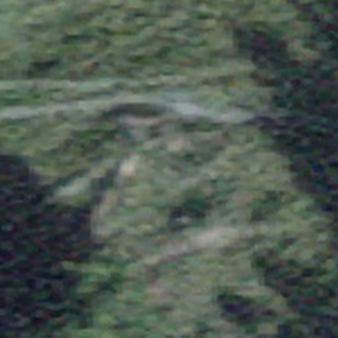
Label: other